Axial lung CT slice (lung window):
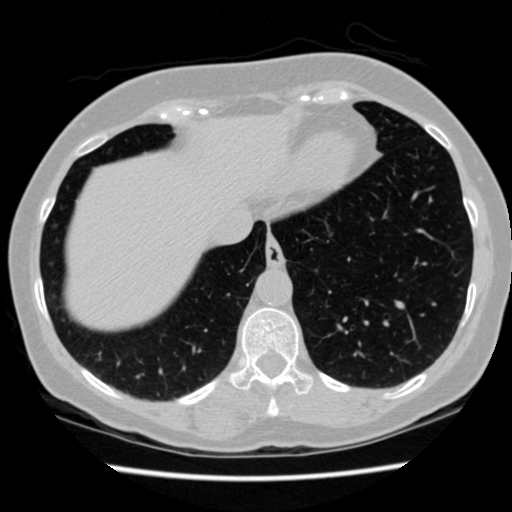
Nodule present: no